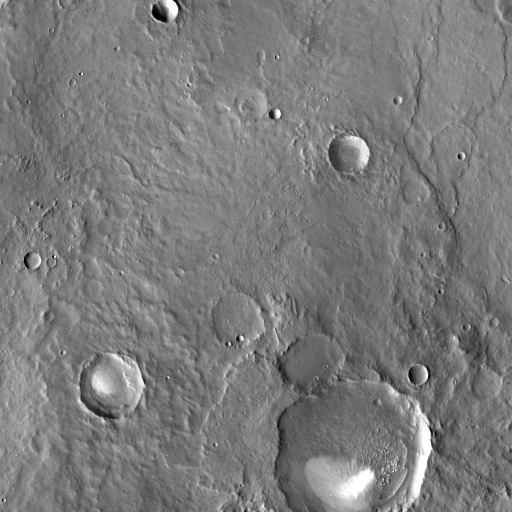
Crater classes present: Background, Other, Layered, Buried, Secondary